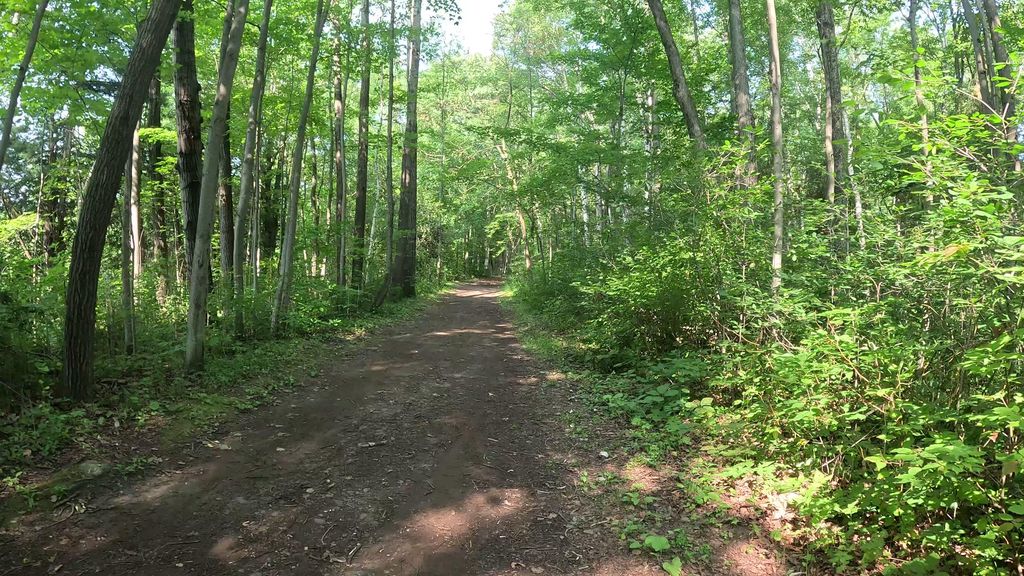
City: ottawa-gatineau